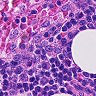
Metastatic tissue present: no